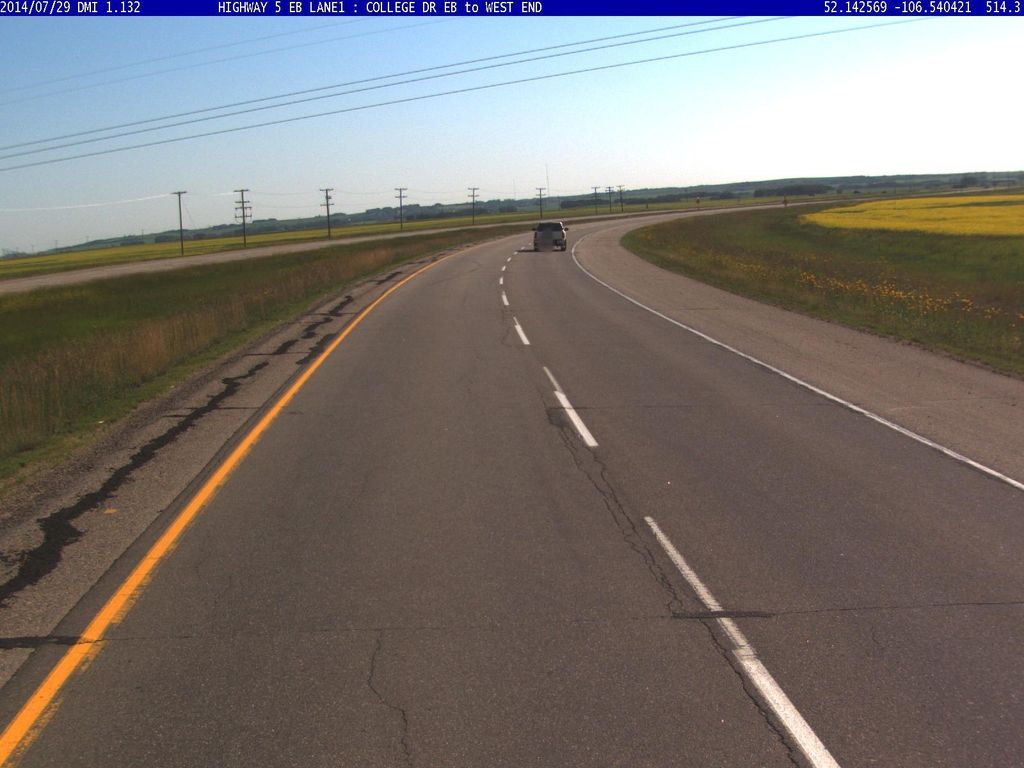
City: saskatoon